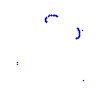
Particle: kaon